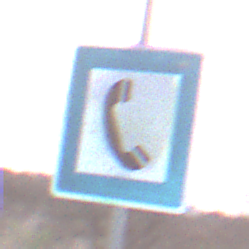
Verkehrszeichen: Fernsprecher
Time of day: SunriseSunset
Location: Outdoor (Nature)
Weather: Clear
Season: NotSpecified
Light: Natural